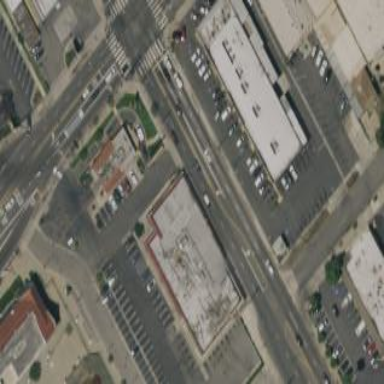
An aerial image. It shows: Retail building.